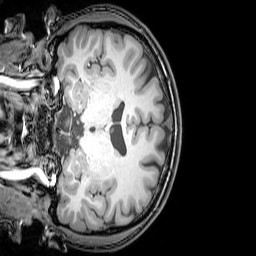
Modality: T1w
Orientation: coronal
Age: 26
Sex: male
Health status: healthy
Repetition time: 0.081 s
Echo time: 0.037 s